Question: I am making a report that takes in date parameters to filter result and shows the result in a pie-chart. I want to create a drill-through (could be drill down or any other type) where if a user clicks on a part of a pie chart which is divided by Agent names (as shown in image) a second report should open that takes in the date parameter from the first report and the agents name from the area of the chart where the user clicks the pie chart.
I have managed to pass the date parameters but the latter part, passing the agents name is where I need help.

So If I click on lets say the grey area, the other report should open the records only for that Assigned To agent.
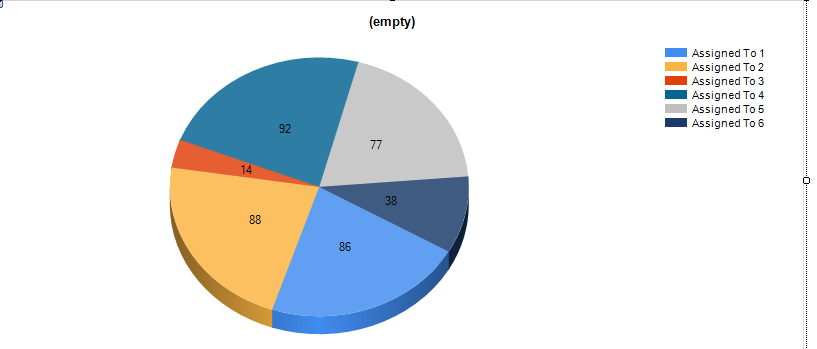
Answer: Yes - this can be done.
On the charts, , you use the tab and . Choose your drill through report and the parameters.
For your parameter, you would use your
'''
=Fields!AssignedTo.Value
'''
as the parameter . This will pass the selected pie slice as the AssignedTo agent in the drill through report.